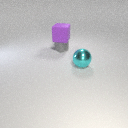
large purple rubber cube above small gray rubber cube